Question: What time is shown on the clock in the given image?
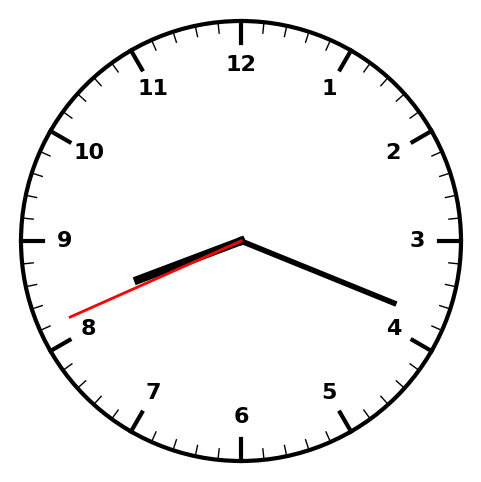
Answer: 08:18:41